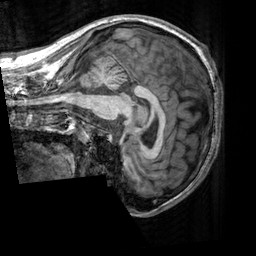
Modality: T1w
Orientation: sagittal
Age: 20
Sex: male
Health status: healthy
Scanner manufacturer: siemens
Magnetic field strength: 3 T
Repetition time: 2.3 s
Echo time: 0.00303 s